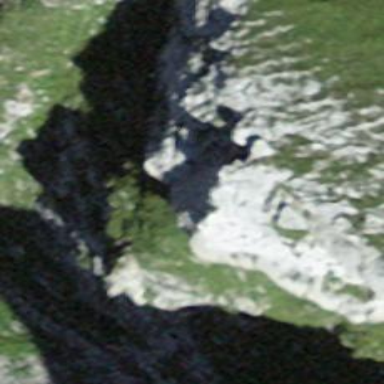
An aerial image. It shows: Natural cliff.